Aerial crown-view tile of a tropical tree (Barro Colorado Island, Panama), acquired 20241216:
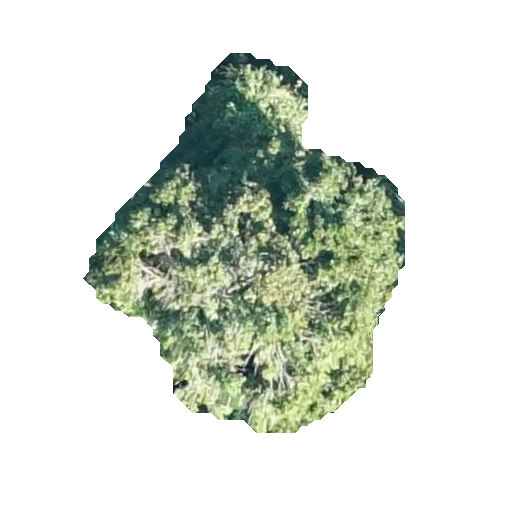
Species: Prioria copaifera
GBIF accepted scientific name: Prioria copaifera
Crown area: 108.546 m²